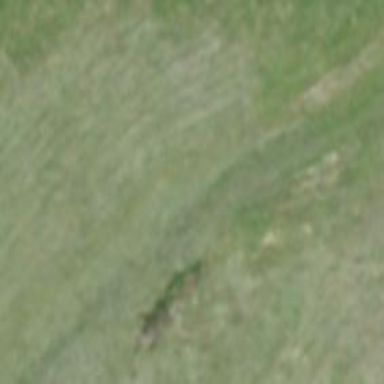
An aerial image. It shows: Grassy path.